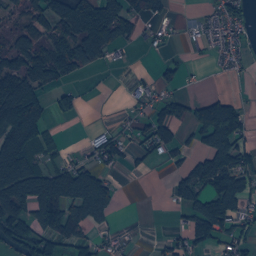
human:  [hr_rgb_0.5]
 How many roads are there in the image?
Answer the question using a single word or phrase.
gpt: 248

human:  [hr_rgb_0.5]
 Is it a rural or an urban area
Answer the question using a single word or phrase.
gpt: urban

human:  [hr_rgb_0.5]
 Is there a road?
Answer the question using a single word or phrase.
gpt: yes

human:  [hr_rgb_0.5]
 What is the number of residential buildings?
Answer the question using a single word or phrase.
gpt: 578

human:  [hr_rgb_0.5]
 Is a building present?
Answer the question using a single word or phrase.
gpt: yes

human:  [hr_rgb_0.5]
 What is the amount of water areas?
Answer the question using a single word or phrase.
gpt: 35

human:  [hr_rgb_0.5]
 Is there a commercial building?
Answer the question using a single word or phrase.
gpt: yes

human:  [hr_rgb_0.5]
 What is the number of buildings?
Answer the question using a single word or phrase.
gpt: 607

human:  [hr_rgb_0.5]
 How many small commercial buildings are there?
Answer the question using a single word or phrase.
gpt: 13

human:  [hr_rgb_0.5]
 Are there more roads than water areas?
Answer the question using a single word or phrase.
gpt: yes

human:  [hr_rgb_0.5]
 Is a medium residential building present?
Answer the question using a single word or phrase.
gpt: yes

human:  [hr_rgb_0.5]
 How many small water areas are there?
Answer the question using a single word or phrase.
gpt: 22

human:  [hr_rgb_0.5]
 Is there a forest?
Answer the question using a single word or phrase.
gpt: yes

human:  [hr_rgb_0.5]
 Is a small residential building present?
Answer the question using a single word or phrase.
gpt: yes

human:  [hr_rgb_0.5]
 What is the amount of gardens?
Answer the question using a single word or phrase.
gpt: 4

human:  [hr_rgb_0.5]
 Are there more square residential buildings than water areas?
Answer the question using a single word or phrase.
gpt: no

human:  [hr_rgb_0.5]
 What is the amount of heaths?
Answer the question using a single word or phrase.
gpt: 15

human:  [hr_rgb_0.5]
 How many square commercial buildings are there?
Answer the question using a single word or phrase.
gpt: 0

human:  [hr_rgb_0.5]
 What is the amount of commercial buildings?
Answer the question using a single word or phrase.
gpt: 15

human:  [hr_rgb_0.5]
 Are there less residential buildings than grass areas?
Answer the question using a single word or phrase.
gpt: no

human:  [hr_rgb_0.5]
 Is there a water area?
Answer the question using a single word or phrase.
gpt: yes

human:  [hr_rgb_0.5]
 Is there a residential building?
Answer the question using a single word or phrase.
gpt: yes

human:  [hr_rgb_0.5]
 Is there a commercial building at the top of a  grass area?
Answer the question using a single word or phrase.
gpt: yes

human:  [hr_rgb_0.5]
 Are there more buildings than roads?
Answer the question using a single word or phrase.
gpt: yes

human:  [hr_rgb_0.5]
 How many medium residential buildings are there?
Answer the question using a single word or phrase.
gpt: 6

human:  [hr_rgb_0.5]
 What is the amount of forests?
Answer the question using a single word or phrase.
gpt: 165

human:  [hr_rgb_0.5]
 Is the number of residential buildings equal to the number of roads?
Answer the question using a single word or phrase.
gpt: no

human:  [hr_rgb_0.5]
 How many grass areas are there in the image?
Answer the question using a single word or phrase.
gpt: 164

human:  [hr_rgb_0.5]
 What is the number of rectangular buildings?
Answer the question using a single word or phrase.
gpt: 255

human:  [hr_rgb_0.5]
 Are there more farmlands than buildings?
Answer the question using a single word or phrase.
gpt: no

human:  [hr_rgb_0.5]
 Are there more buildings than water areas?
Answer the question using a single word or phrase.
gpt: yes

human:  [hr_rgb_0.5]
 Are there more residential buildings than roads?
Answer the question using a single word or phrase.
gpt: yes

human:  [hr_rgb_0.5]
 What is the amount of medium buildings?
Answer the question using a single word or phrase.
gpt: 9

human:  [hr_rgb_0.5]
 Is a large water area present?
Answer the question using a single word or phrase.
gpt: yes

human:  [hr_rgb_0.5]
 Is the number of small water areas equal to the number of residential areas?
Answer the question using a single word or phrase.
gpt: no

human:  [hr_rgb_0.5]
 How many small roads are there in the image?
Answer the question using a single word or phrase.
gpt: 248

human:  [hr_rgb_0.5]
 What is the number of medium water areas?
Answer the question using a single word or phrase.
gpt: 11

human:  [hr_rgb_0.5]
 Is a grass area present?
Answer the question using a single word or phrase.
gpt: yes

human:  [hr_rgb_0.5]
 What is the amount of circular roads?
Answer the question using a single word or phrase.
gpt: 0

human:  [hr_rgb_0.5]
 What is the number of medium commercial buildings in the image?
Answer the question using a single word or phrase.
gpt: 1

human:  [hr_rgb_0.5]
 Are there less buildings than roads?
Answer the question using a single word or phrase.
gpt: no

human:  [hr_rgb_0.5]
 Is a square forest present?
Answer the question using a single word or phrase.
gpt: no

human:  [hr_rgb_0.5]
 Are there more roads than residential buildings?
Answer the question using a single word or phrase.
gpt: no

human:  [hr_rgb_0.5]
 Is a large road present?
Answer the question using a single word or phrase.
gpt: no

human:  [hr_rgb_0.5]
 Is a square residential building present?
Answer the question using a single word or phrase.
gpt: yes

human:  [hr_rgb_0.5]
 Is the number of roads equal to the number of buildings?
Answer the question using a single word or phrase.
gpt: no

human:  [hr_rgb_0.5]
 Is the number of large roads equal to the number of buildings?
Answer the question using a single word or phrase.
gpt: no

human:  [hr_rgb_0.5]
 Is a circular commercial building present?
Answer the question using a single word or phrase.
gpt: no

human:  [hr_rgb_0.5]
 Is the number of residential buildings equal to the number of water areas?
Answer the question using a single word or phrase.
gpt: no

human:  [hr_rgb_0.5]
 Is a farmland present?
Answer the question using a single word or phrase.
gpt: yes

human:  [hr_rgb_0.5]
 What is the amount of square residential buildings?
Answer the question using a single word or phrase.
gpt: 1

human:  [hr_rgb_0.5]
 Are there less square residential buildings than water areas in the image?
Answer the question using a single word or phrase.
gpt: yes

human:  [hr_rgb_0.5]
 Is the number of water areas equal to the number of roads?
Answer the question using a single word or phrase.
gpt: no

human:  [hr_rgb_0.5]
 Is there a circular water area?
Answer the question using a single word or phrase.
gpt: yes

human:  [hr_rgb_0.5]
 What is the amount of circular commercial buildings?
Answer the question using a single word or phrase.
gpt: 0

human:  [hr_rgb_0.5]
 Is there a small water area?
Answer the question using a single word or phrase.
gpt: yes

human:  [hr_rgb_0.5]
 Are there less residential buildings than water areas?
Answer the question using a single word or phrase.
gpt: no

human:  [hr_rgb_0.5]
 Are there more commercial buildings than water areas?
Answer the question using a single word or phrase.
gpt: no

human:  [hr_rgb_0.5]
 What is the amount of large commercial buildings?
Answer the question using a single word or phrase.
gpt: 1

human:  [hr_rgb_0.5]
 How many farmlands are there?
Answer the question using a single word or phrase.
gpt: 98

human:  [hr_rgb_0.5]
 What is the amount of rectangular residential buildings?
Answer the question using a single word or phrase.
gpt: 242

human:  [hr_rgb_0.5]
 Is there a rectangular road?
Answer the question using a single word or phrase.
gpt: no

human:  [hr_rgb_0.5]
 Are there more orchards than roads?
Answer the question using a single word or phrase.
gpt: no

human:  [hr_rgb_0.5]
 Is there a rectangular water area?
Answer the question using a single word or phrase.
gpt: yes